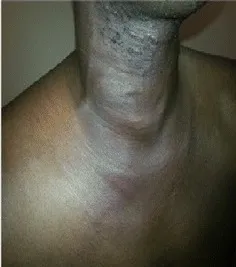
Edema and significant collateral venous circulation.
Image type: medical_photograph (skin_photograph)